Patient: sex M, age 60
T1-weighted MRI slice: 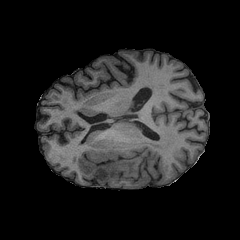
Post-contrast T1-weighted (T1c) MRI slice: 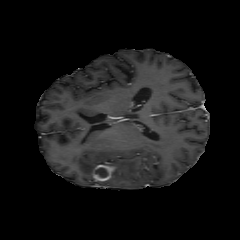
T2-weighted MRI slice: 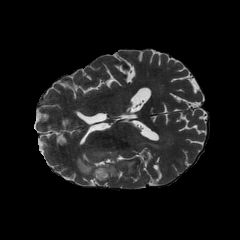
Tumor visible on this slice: yes
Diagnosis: Glioblastoma, IDH-wildtype
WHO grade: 4